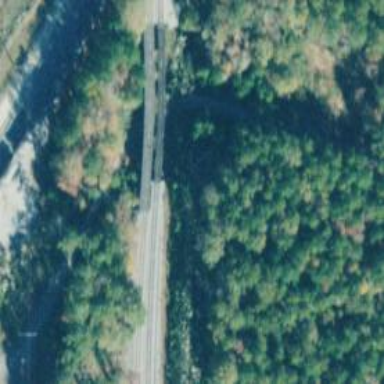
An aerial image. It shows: Railway spur bridge used for carrying aggregate freight.